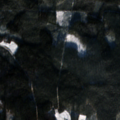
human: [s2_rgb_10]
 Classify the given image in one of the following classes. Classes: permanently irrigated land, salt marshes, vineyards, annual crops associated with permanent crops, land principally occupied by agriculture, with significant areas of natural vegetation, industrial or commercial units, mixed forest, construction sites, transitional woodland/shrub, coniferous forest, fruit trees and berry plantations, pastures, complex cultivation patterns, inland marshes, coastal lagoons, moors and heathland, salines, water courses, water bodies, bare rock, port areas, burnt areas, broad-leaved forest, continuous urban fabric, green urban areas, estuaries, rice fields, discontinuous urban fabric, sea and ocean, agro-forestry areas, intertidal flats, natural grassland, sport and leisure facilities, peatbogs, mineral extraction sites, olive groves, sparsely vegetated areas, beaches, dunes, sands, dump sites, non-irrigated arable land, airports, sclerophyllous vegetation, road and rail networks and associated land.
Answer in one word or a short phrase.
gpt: coniferous forest, mixed forest